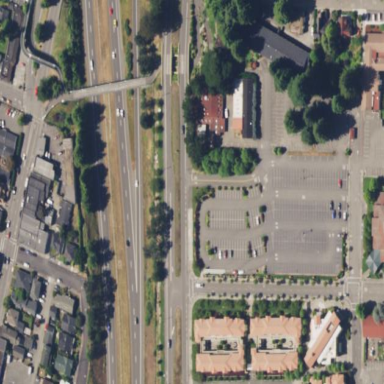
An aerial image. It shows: Parking area with asphalt surface.